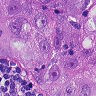
Metastatic tissue present: yes